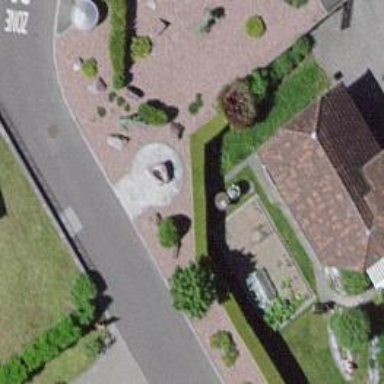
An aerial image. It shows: Fountain.